В электрической цепи, состоящей из аккумулятора с ЭДС $\mathscr{E}$, двух конденсаторов емкостью $2 C$ и $C$ и резистора с некоторым сопротивлением (см. рисунок), замыкают ключ $K_{1}$.
До какого напряжения зарядятся конденсаторы? Внутренним сопротивлением аккумулятора пренебрегите.
После того, как конденсаторы полностью зарядятся, замыкают ключ $K_{2}$ и размыкают его тогда, когда ток через аккумулятор уменьшается в $2$ раза. Найдите количество теплоты $Q$, выделившееся в цепи за время, прошедшее с момента замыкания ключа $K_{2}$ до момента его размыкания.
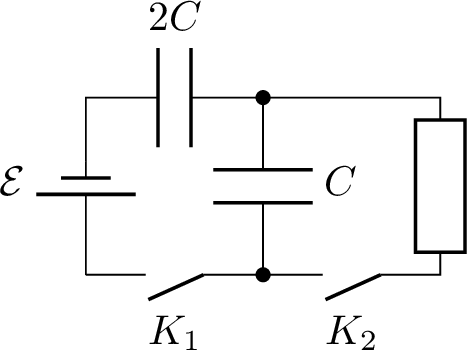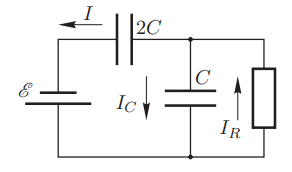
До какого напряжения зарядятся конденсаторы? Внутренним сопротивлением аккумулятора пренебрегите.
Решение: Найдем заряд на конденсаторах: $$ \mathscr{E}=\frac{q}{2 C}+\frac{q}{C}, $$ откуда $q=2 C \mathscr{E} / 3$. Тогда напряжения на конденсаторах: $$ U_{C}=\frac{2 \mathscr{E}}{3}, \quad U_{2 C}=\frac{\mathscr{E}}{3}. $$
Ответ: $$ U_{C}=\frac{2 \mathscr{E}}{3}, \quad U_{2 C}=\frac{\mathscr{E}}{3}. $$

После того, как конденсаторы полностью зарядятся, замыкают ключ $K_{2}$ и размыкают его тогда, когда ток через аккумулятор уменьшается в $2$ раза. Найдите количество теплоты $Q$, выделившееся в цепи за время, прошедшее с момента замыкания ключа $K_{2}$ до момента его размыкания.
Решение: Пусть сила тока через аккумулятор равен $I$, через конденсатор $C-I_{C}$, а через резистор $-I_{R}$ (см. рисунок).  В процессе перезарядки сумма напряжений на конденсаторах в любой момент времени равна $\mathscr{E}$, следовательно: $$ \frac{I_{C} d t}{C}=\frac{I d t}{2 C}. $$ Получаем $I=2 I_{C}$, откуда: $$ I_{R}=I+I_{C}=\frac{3}{2} I=\frac{U_{C}}{R}, $$ следовательно, когда сила тока через аккумулятор уменьшится в два раза, новый заряд на конденсаторе $C$ также уменьшится в два раза, то есть: $$ q_{C}^{\prime}=\frac{q_{C}}{2}=\frac{C \mathscr{E}}{3}. $$ Соответственно, заряд на конденсаторе $2 C$: $$ q_{2 C}^{\prime}=2 C\left(\mathscr{E}-\frac{q_{C}}{C}\right)=\frac{4}{3} C \mathscr{E}. $$ Запишем закон сохранения энергии: $$ W_{C}+W_{2 C}+A=Q+W_{C}^{\prime}+W_{2 C}^{\prime}, $$ где $W$ — энергия конденсатора, $A=\mathscr{E} \Delta q$ — работа аккумулятора. Получаем: $$ Q=\frac{q^{2}}{2 C}+\frac{q^{2}}{4 C}+\mathscr{E}\left(q_{2 C}^{\prime}-q_{2 C}\right)-\frac{q_{C}^{\prime 2}}{2 C}-\frac{q_{2 C}^{\prime 2}}{4 C} . $$ Подставив значения зарядов, найдём: $$ Q=\frac{C \mathscr{E}^{2}}{2}. $$
Ответ: $$ Q=\frac{C \mathscr{E}^{2}}{2}. $$
Темы:
T, Электричество, Цепи, RC-цепи, Цепь с конденсатором, Всероссийские, Электрические цепи